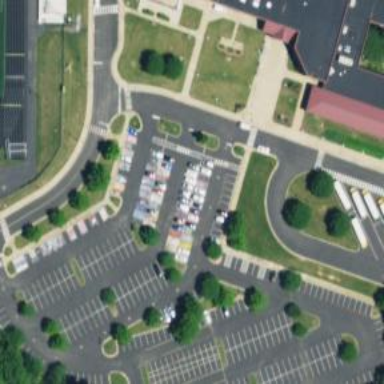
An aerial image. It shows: Parking space is available.